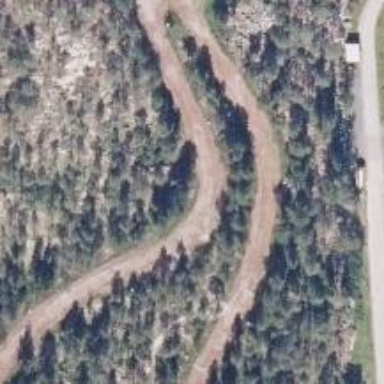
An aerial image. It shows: Path with excellent trail visibility.